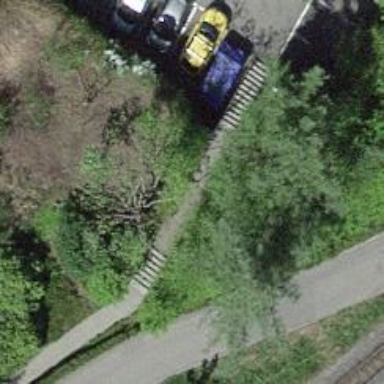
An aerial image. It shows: Set of steps on the road.